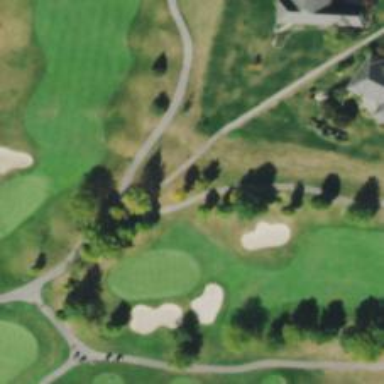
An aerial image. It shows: Path for both road and golf.